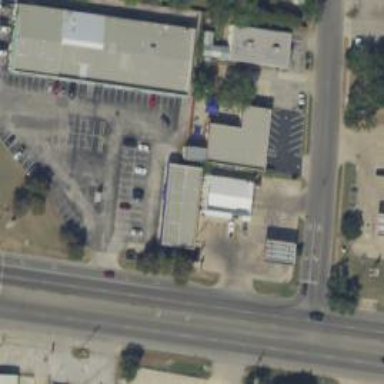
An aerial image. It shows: Convenience shop.